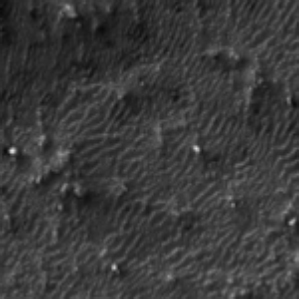
Label: frost